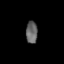
Tissue: lung
Cell type: Pericytes
Senescence score: 0.2022
Nuclear area (px): 248
Mean DAPI intensity: 100.831